Question: I try to use the macros / variables in the following way, but then I get an error. Can you advice please?
'''
#define AnnotateDir "C:\Users\new_skin\Annotate\project"
#define AnnotateUserInstallAppData "{userappdata}\Annotate3"
[Files]
Source: {AnnotateDir}\bin\gm_annotate.exe; DestDir: {app}; Flags: ignoreversion external
'''

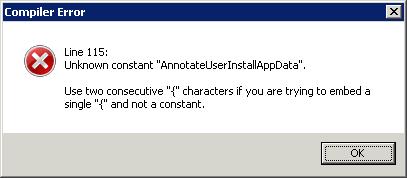
Answer: You are missing '#' char before the variable name which is used to <URL> during script preprocessing stage. You can fix your script this way:
'''
#define AnnotateDir "C:\Users\new_skin\Annotate\project"
[Files]
Source: {#AnnotateDir}\bin\gm_annotate.exe; DestDir: {app}; Flags: ignoreversion external
'''
It looks quite misleading, but e.g. the '{app}' constant will remain after preprocessing whilst your defined variable will be replaced by its value, so that's why they have different notation in script.